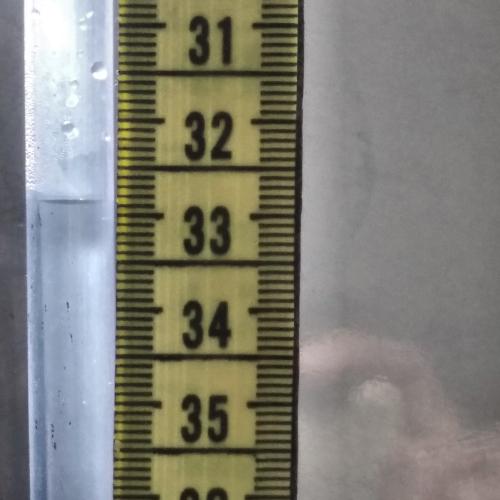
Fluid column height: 32.9 cm